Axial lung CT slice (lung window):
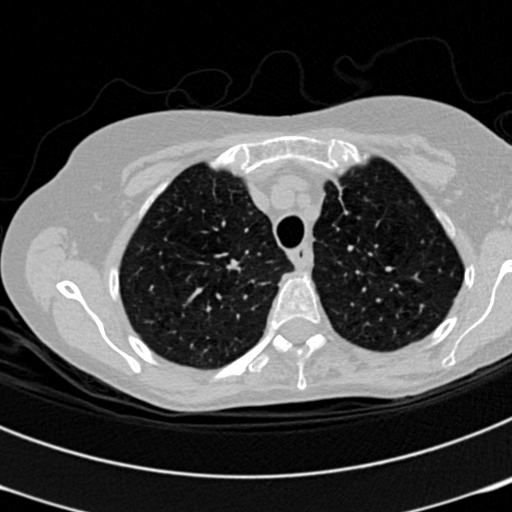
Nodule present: no